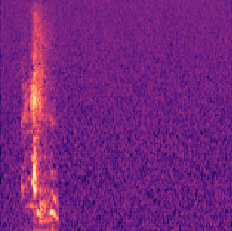
Sound class: Person sneeze